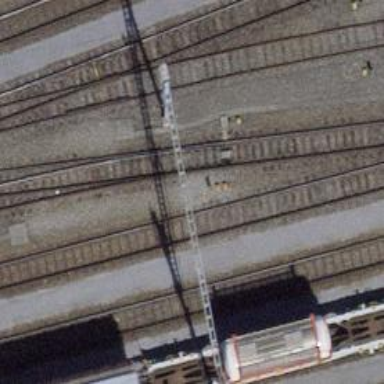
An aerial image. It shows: Railway switch.